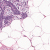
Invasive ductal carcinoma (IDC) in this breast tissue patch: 0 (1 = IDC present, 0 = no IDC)